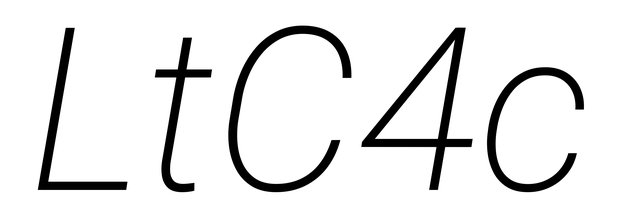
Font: Roboto-Italic_ExtraLight_Italic